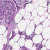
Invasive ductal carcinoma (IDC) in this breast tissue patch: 0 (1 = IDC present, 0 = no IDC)